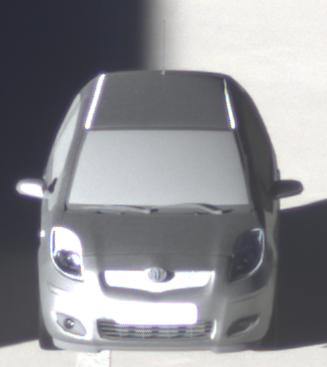
Make: Toyota
Model: Yaris 1.0
Detailed model: Yaris (XP13)
Model produced from: 2011/10
Model produced until: 2014/08
Doors: 3
Color: gray
Road condition: dry road
Daytime: sunrise or sunset
Contrast: high contrast